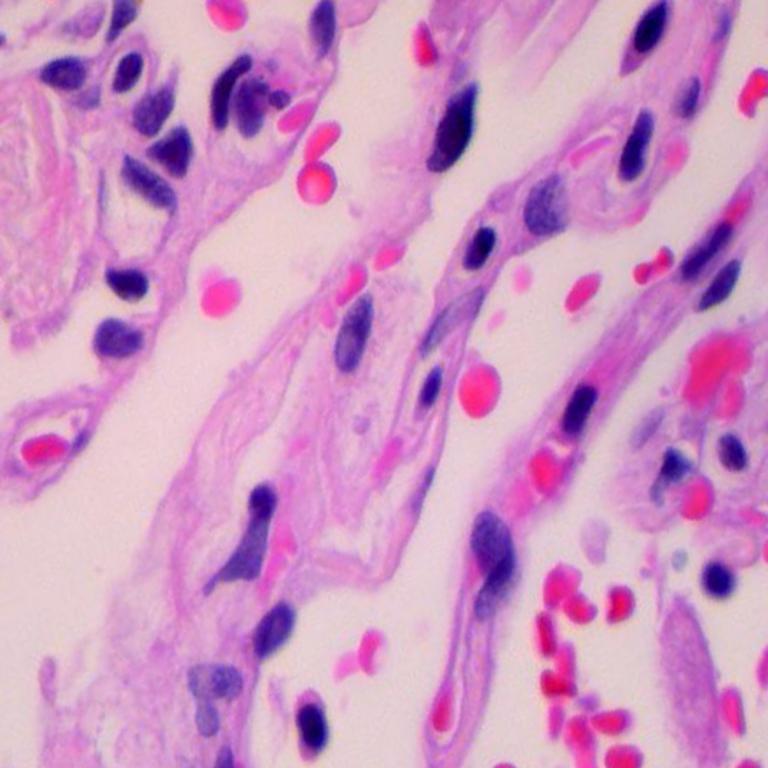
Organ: lung
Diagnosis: benign